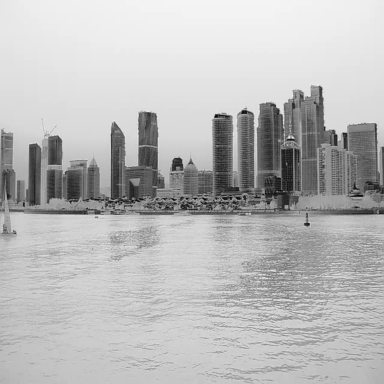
There are three objects shown in the infrared image, including a sailboat, and two canoes.